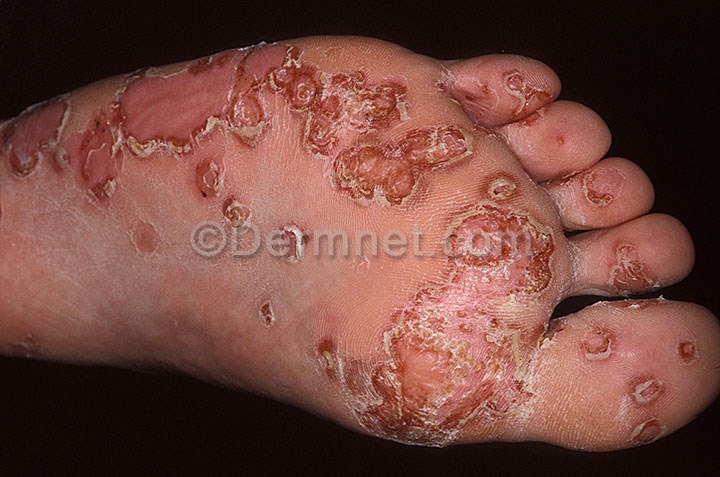
Disease: Psoriasis pictures Lichen Planus and related diseases